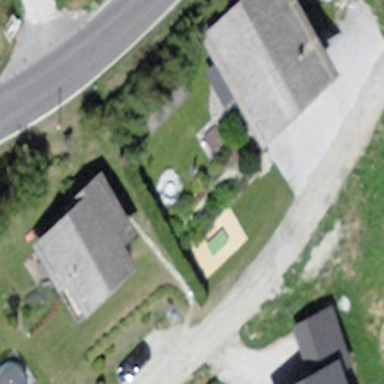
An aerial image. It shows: Building with tiled roof.